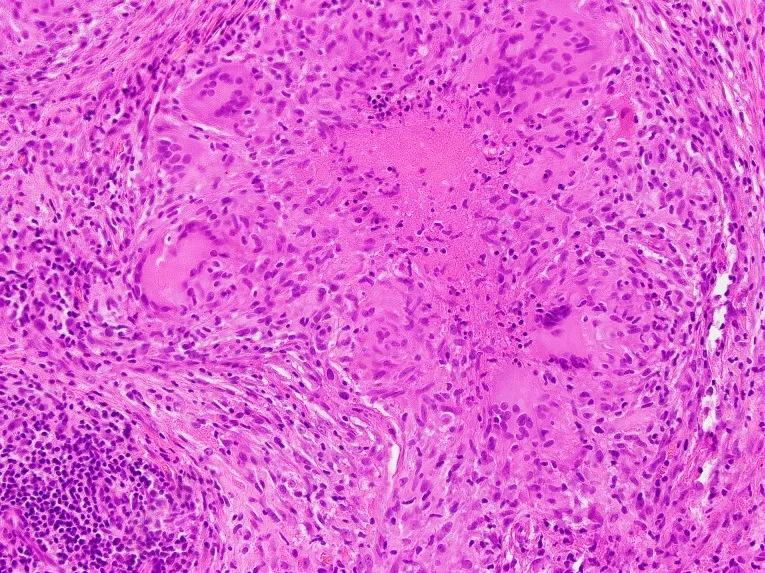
Left lower lobe parietal pleura histopathology slide. Haematoxylin and eosin stain of pleural tissue biopsy showing multiple histiocytic granulomas with giant cells and central necrosis.
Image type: pathology (h&e)